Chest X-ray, AP view. Patient: 49 years old, sex M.
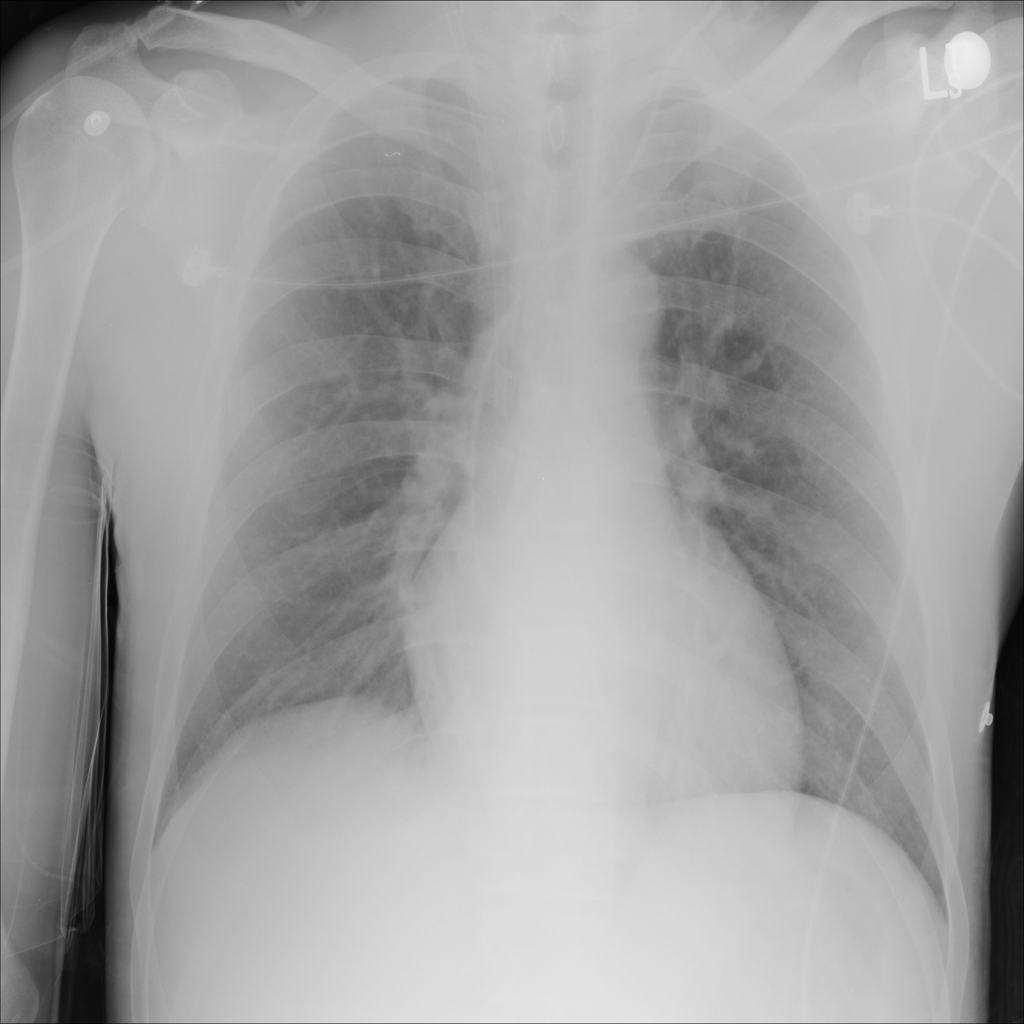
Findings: No Finding